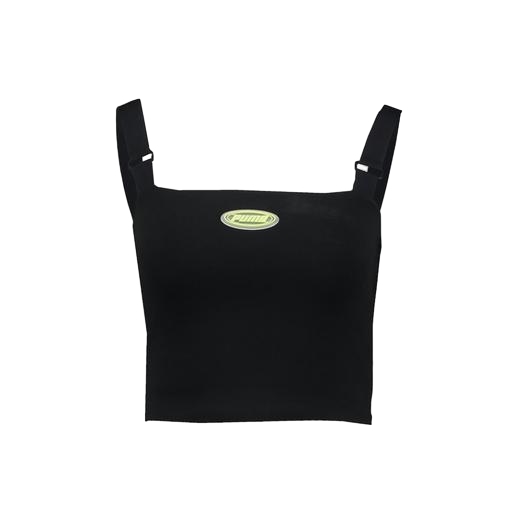
black cropped tank top, black women's crop top, black fashion crop top, white background